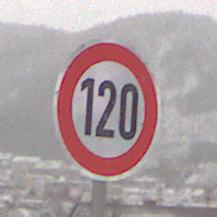
Verkehrszeichen: Geschwindigkeit120
Umgebung: Outdoor, Nature
Tageszeit: Midday
Wetter: Overcast
Licht: Natural
Jahreszeit: Winter
Kontrast: LowContrast